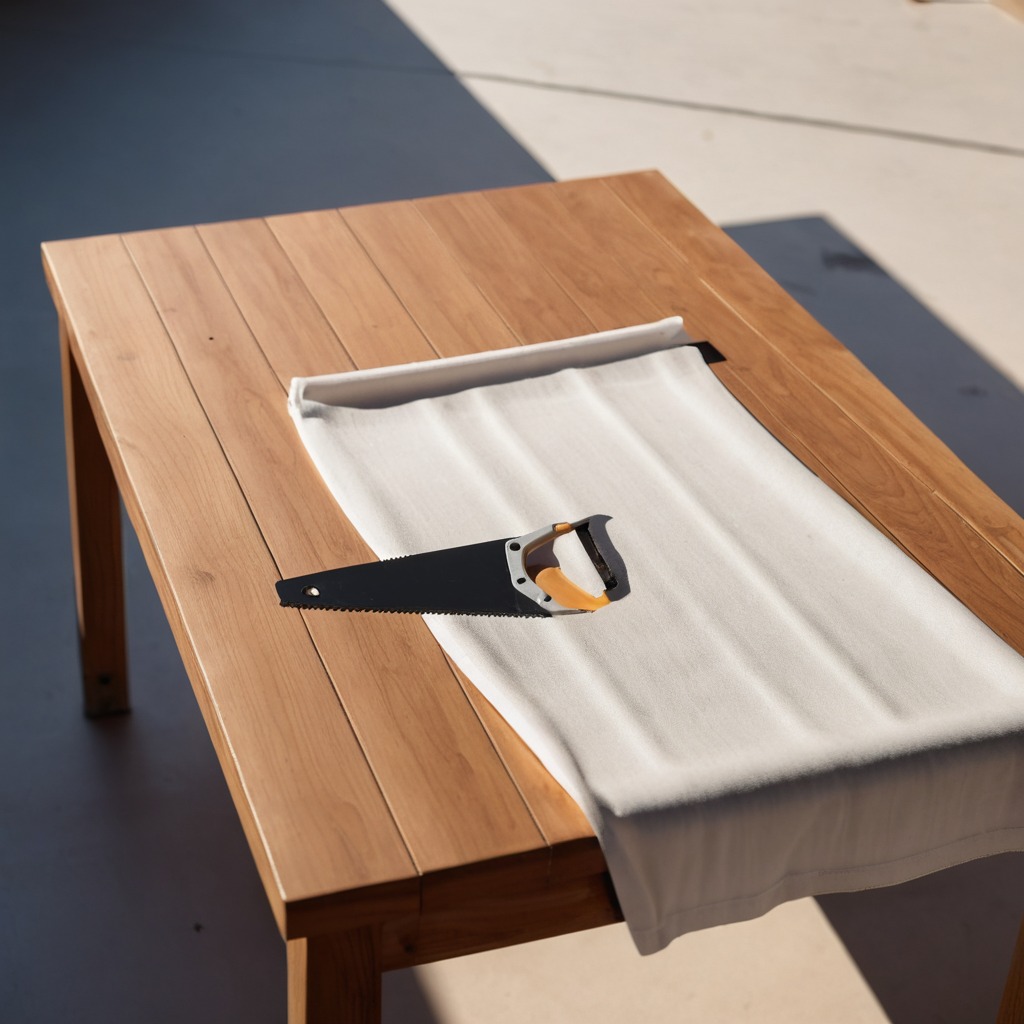
A metal saw is lying on a wooden table.